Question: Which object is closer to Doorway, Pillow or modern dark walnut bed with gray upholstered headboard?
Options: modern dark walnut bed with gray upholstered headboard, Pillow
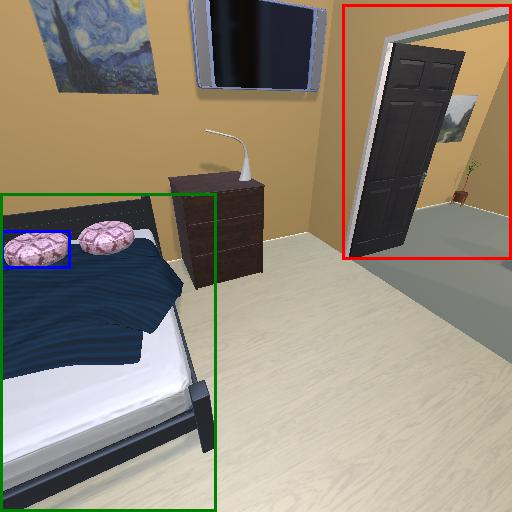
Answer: modern dark walnut bed with gray upholstered headboard